Field crop: tomato
Growth stage: 1
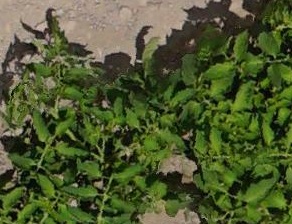
Species: tomato